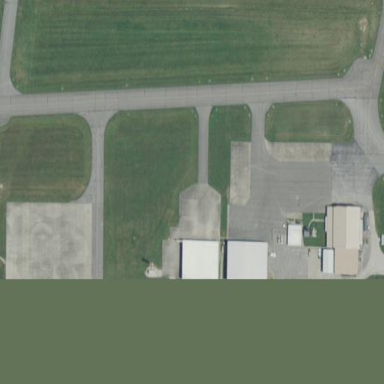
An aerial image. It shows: Apron at the airport.